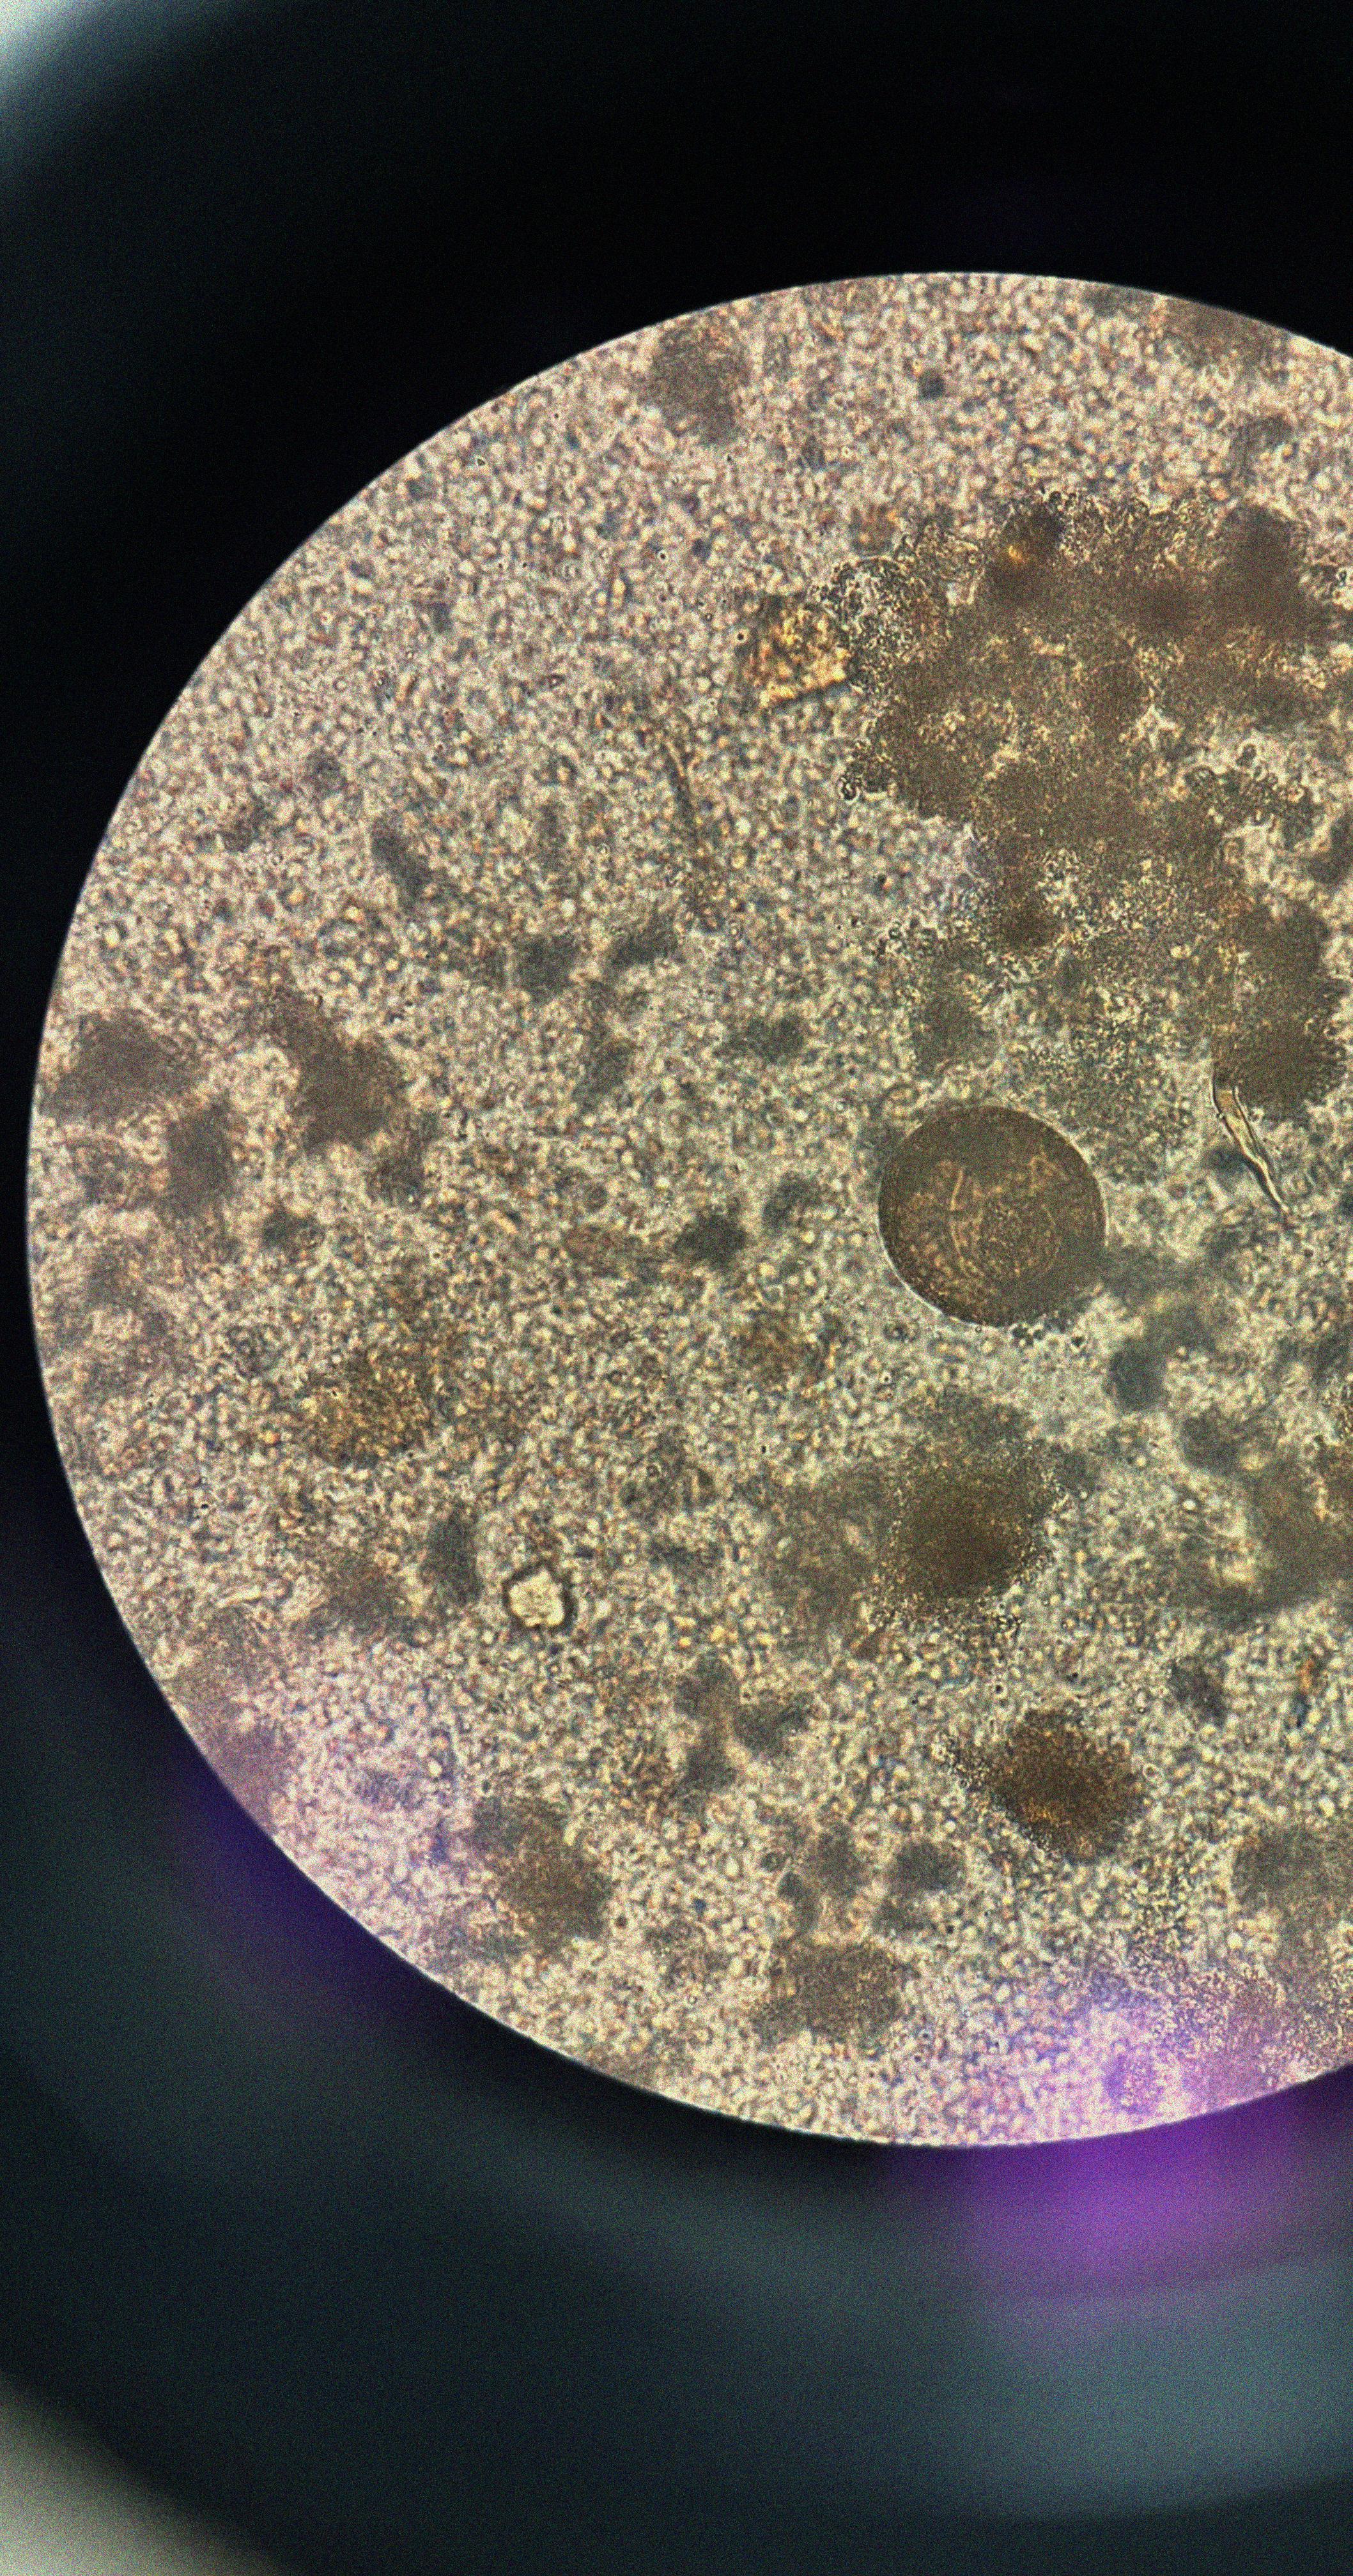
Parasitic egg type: Hymenolepis diminuta